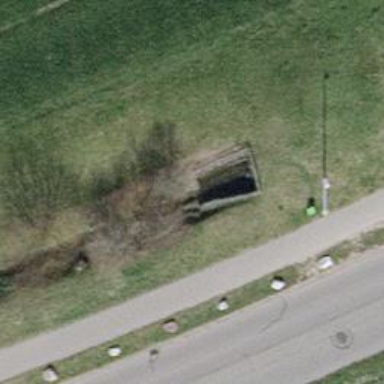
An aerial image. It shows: Tunnel.